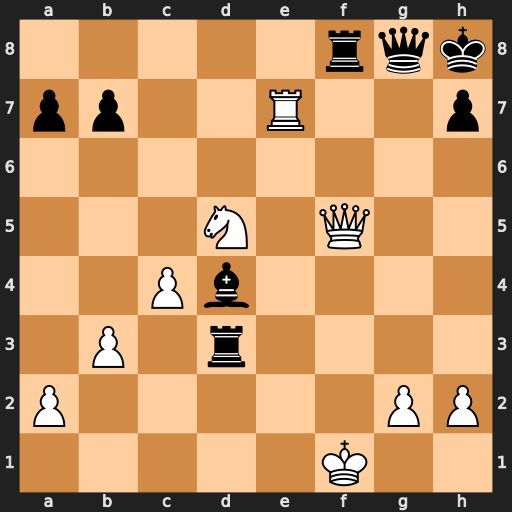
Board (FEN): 5rqk/pp2R2p/8/3N1Q2/2Pb4/1P1r4/P5PP/5K2
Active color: w
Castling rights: -
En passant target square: -
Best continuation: Rxh7+ Qxh7 Qxf8+